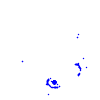
Particle: electron